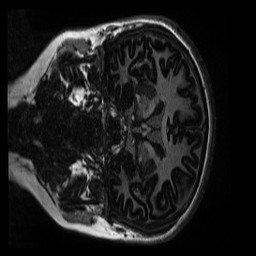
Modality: MP2RAGE
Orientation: coronal
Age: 12
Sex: female
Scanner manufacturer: siemens
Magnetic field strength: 3 T
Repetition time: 4 s
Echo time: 0.00303 s